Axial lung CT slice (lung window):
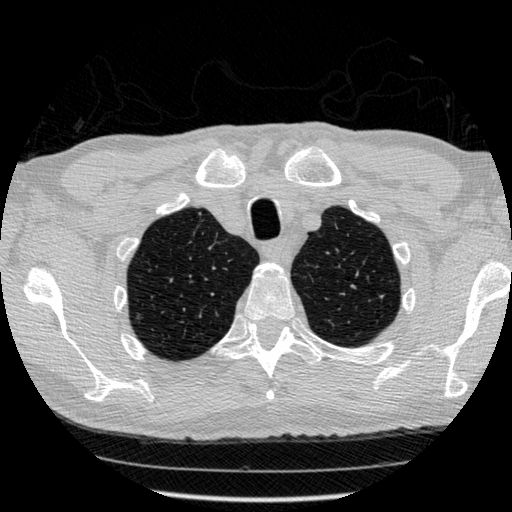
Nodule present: yes
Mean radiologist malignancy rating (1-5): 2